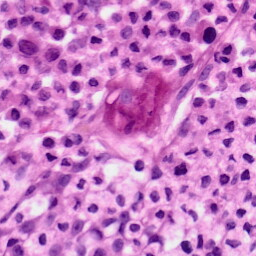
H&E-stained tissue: Skin